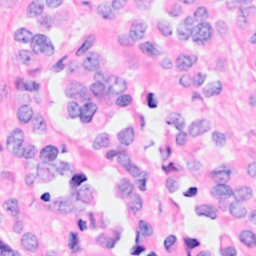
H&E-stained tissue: Breast